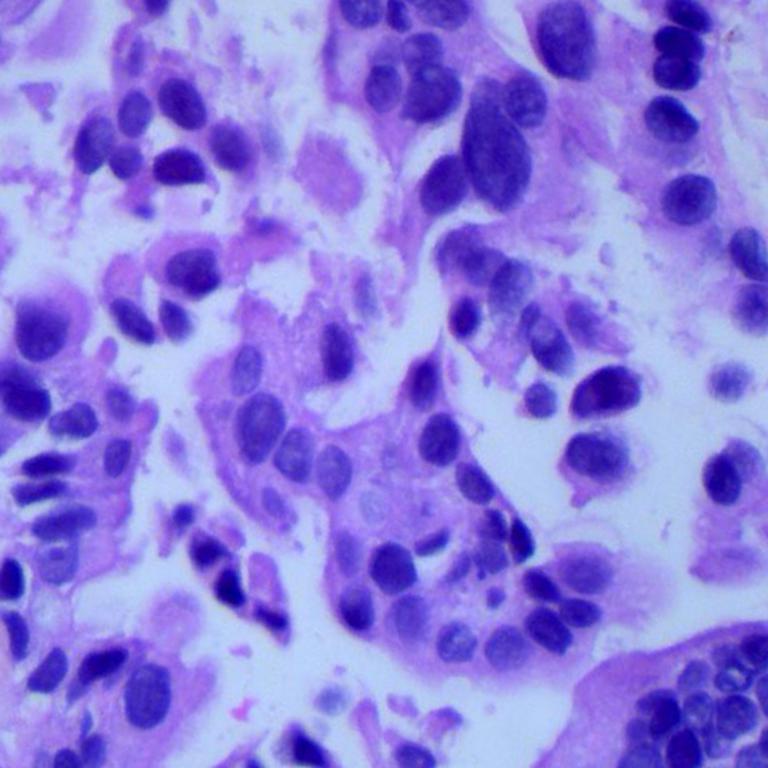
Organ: lung
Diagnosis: adenocarcinomas